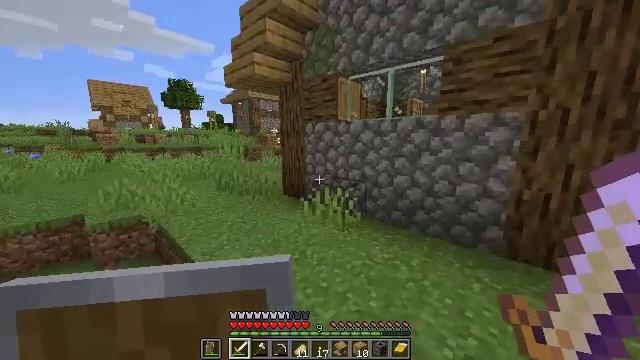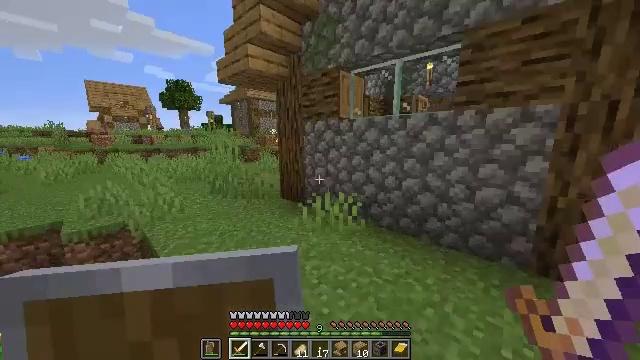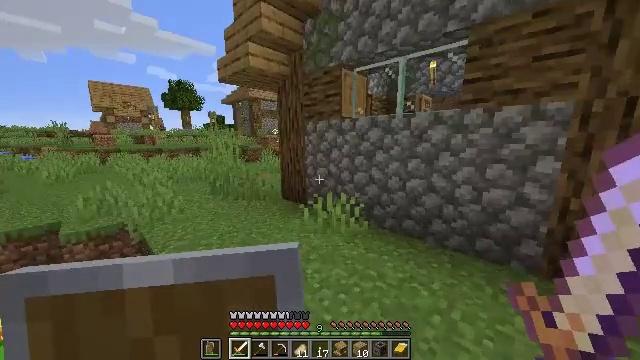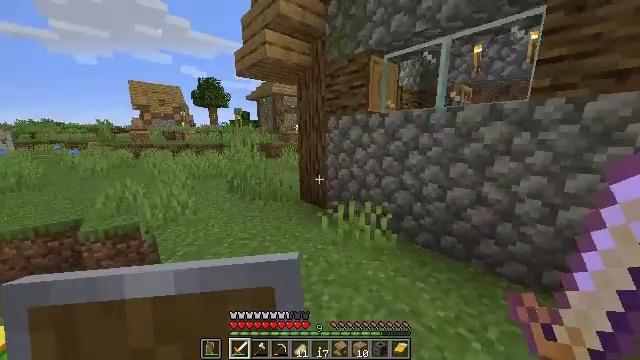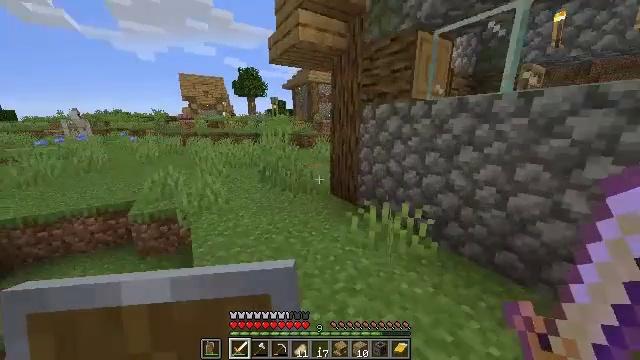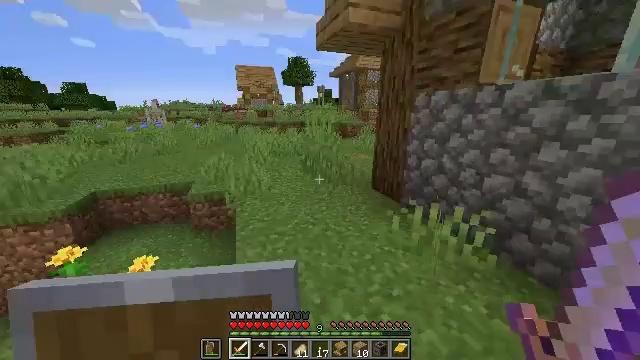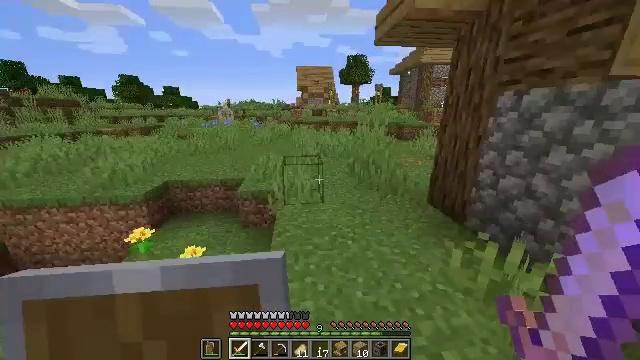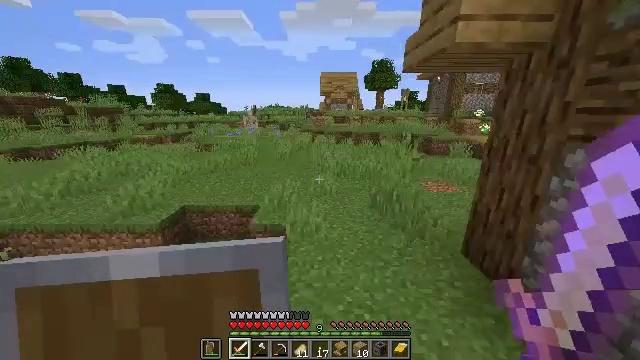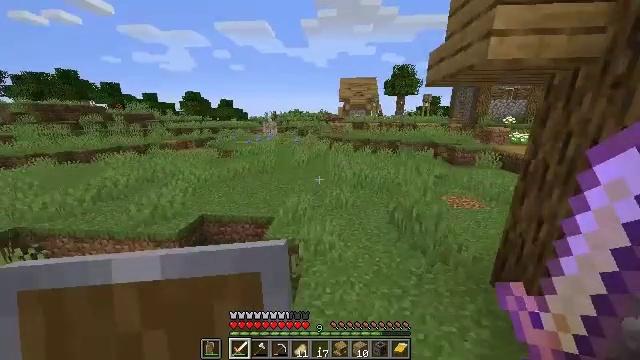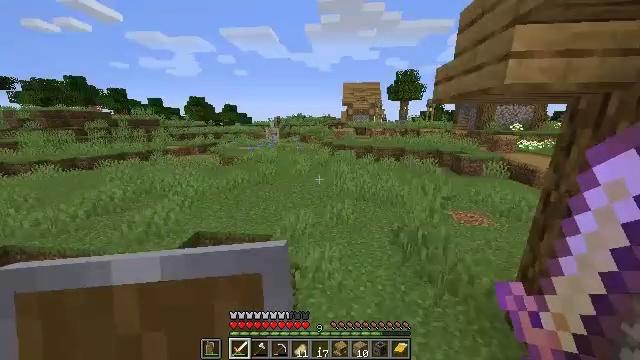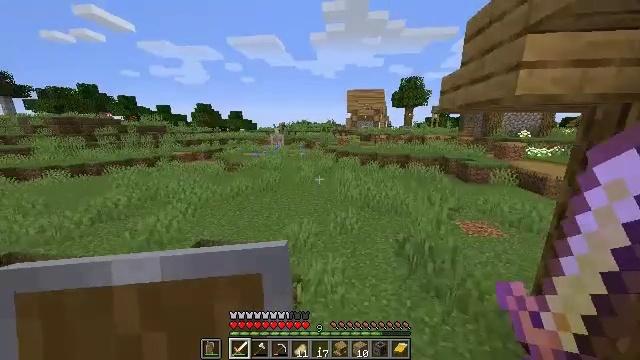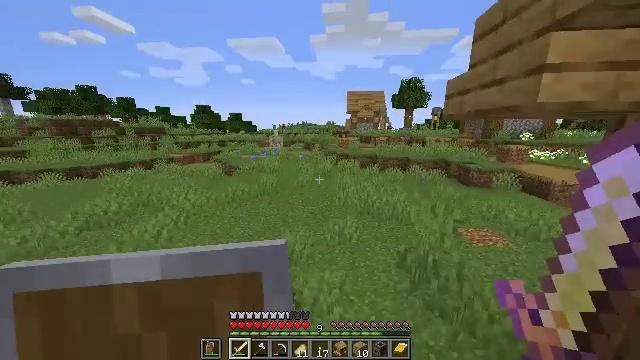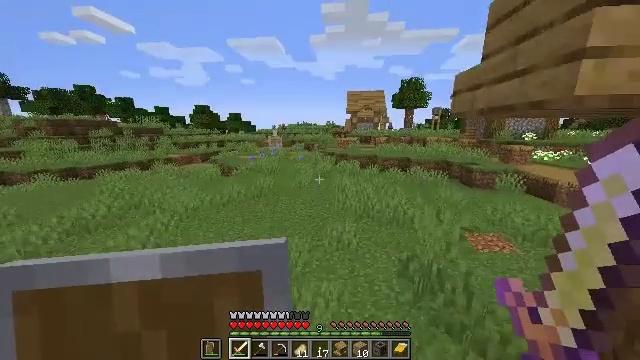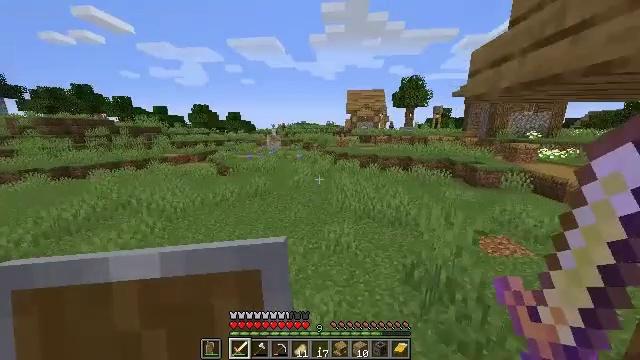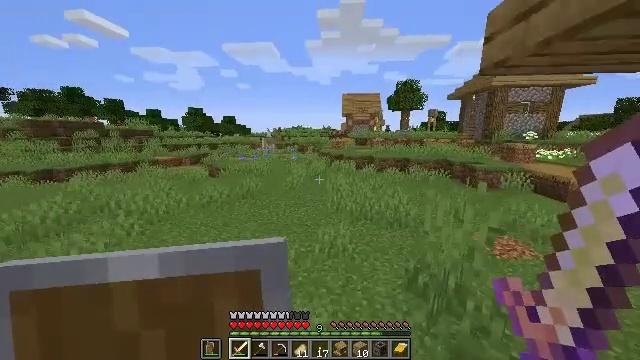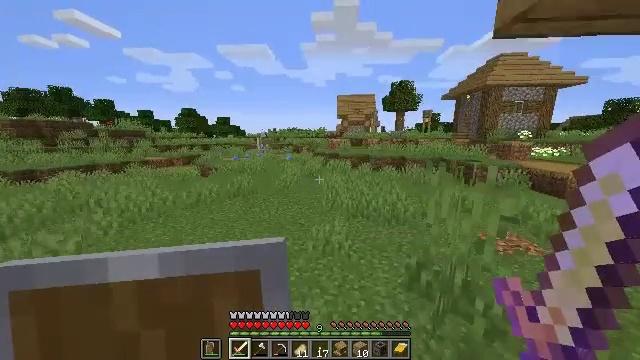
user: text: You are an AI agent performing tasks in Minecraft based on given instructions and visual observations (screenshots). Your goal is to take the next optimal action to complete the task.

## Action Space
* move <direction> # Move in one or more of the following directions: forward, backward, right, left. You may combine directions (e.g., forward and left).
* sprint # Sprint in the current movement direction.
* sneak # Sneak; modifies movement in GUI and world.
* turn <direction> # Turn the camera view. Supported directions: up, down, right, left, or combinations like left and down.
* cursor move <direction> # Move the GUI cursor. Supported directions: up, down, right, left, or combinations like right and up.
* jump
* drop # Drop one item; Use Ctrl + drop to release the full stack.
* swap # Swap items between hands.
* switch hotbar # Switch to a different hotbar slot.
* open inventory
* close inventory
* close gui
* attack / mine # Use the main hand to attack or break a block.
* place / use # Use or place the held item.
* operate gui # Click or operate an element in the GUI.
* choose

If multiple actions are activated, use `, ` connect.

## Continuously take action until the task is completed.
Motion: motion action
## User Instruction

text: Harvest sugar cane from the plant.
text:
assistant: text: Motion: move forward, sprint
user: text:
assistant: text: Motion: move forward, sprint
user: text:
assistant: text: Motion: move forward, sprint, turn left
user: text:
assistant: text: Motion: move forward, sprint, turn left and down
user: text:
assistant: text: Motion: move forward, turn left and down
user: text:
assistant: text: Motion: move forward, turn left, jump
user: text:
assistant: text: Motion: move forward, turn left, jump
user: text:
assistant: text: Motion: move forward, turn left and up, jump
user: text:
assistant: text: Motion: move forward, jump
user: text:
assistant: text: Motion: move forward, turn left and up, jump
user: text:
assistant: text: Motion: move forward, jump
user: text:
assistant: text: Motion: move forward, jump
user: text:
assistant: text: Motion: move forward, jump
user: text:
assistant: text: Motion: move forward, turn right and up, jump
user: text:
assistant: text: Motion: move forward, turn right, jump
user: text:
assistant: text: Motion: move forward, jump
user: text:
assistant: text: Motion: move forward, jump
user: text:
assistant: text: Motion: move forward, jump
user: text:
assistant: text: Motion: move forward, jump
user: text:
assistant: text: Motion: move forward, jump
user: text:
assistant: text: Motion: move forward, jump
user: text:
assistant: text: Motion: move forward, jump
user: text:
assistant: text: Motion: move forward, jump
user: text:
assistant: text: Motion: move forward, jump
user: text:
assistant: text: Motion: move forward, jump
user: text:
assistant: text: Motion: move forward, turn right, jump
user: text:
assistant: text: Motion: move forward, turn right, jump
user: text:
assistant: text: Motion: move forward, jump
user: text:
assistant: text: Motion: move forward, jump
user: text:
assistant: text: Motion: move forward, jump